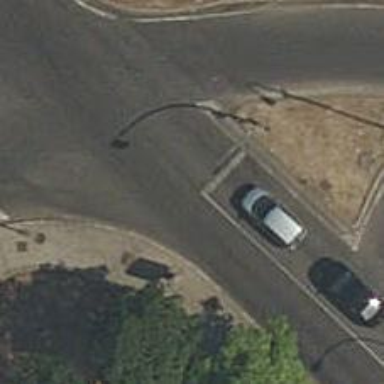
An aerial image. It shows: Road with traffic signals.